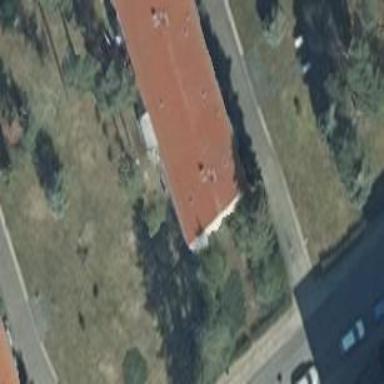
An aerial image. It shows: Gabled-roof brown apartment building.